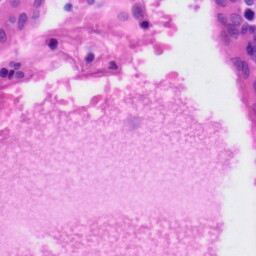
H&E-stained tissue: Tonsil